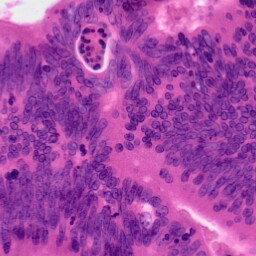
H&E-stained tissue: Colon